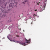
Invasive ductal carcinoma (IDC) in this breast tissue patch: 0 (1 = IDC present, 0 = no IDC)